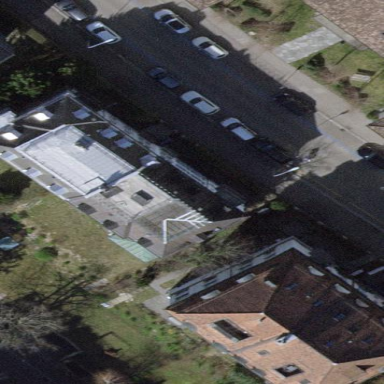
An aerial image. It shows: View of apartment building.